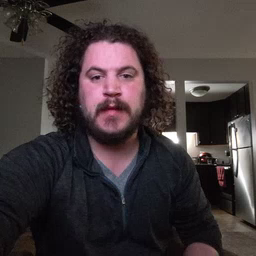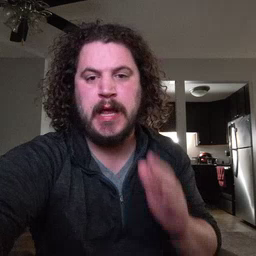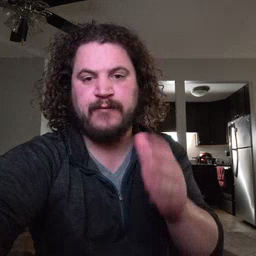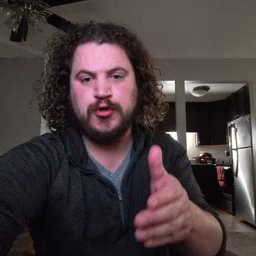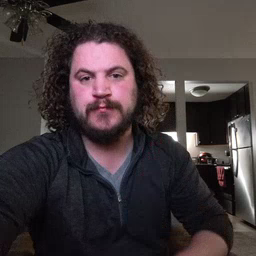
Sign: after